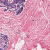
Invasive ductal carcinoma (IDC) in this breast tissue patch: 0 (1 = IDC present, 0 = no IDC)